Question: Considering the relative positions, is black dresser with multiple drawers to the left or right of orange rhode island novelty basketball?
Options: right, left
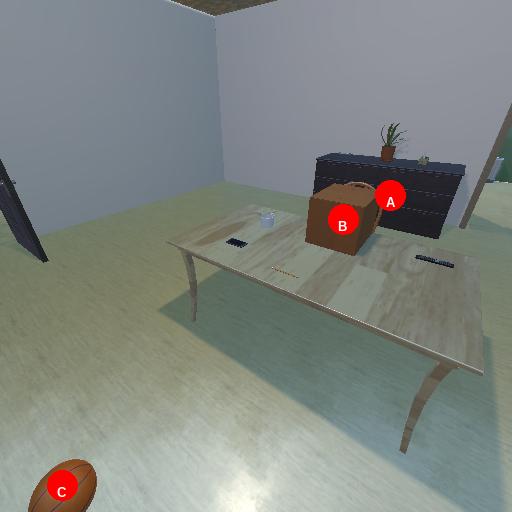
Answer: right